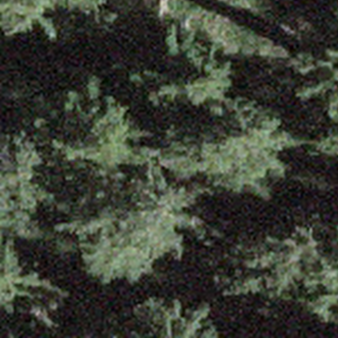
Label: other